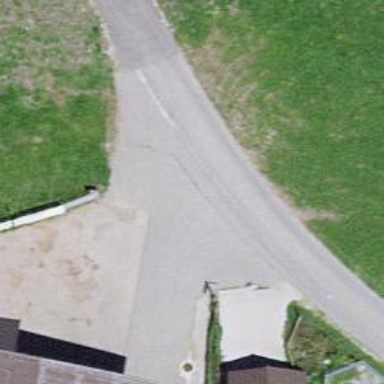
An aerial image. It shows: Well-maintained track road with grade 1 tracktype.